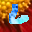
Label: 6